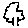
Label: tree